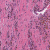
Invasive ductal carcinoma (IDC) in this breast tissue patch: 0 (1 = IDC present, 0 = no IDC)